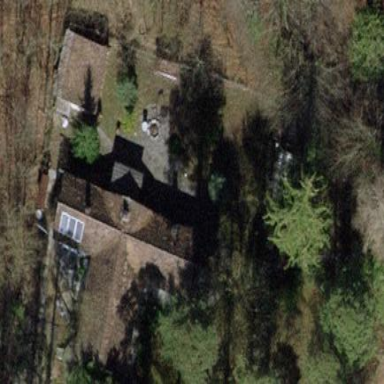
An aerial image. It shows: Hut.